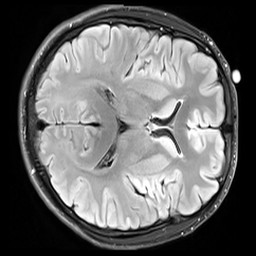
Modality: FLAIR
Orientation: axial
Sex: male
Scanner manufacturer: siemens
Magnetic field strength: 3 T
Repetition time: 10 s
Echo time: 0.09 s